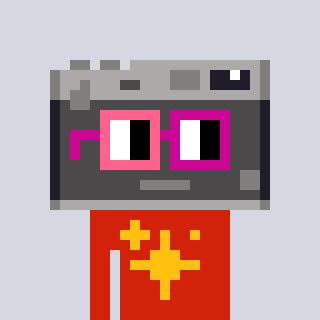
a pixel art character with square pink and red glasses, a camera-shaped head and a red-colored body on a cool background